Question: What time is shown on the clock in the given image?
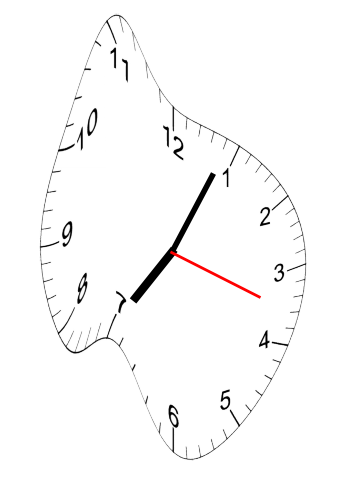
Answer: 07:04:18